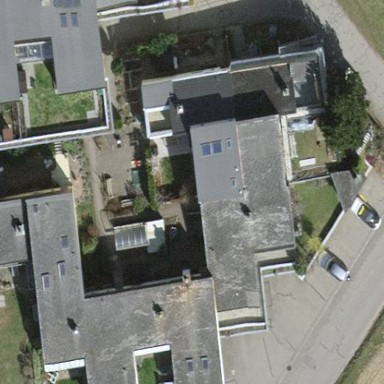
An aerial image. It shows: Terrace building.